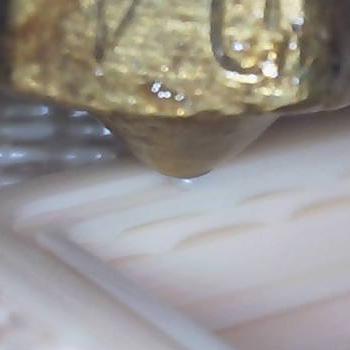
Flow rate: 126%